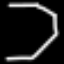
Label: octagon